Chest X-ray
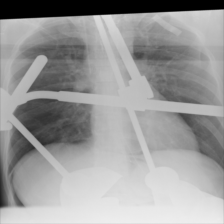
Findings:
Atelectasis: negative
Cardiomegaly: negative
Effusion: negative
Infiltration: negative
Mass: negative
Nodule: negative
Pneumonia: negative
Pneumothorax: negative
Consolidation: negative
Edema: negative
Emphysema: negative
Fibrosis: negative
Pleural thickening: negative
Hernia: negative